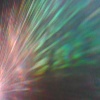
Label: sunburn